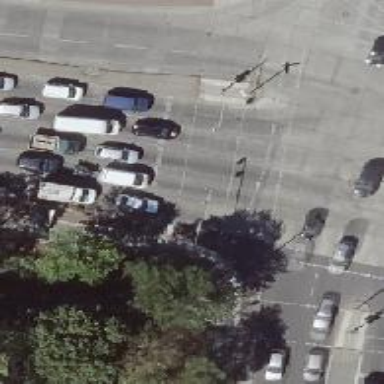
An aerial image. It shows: Footway crossing with traffic signals and pedestrian island.